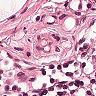
Metastatic tissue present: no